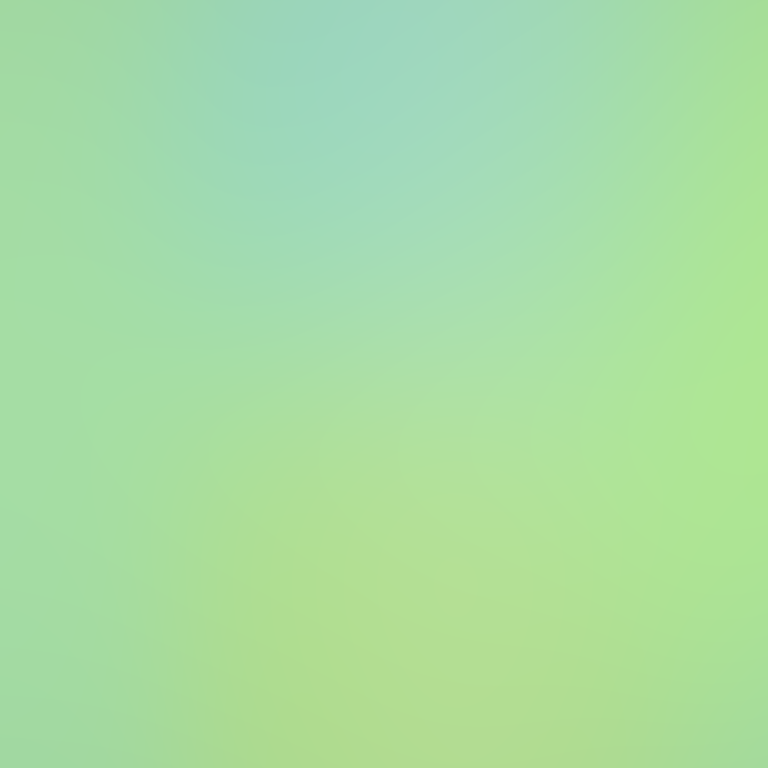
Abstract light effect, smooth gradient from soft green to light blue, calm atmosphere, diffuse light, no room, no furniture, no objects.